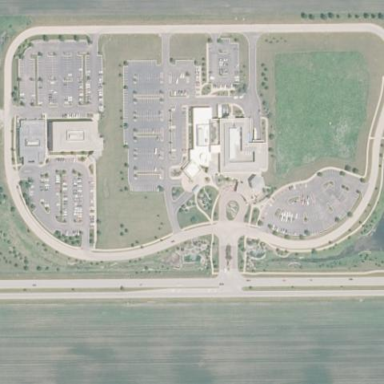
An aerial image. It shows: Healthcare facility identified as hospital.